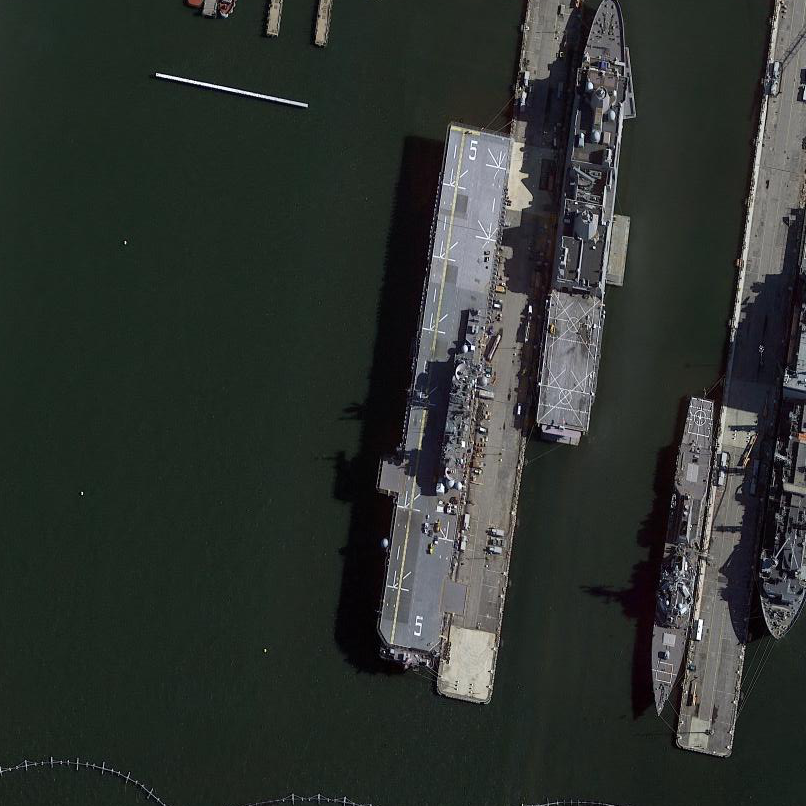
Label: assault